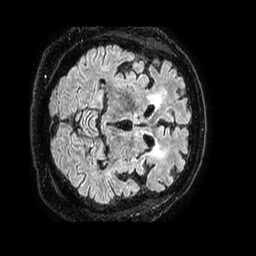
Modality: FLAIR
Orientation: axial
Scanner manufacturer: philips
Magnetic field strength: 1.5 T
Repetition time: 4.8 s
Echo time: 0.2885 s